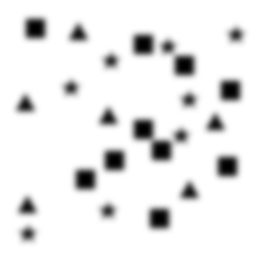
Squares: 10
Triangles: 6
Stars: 8
Total shapes: 24